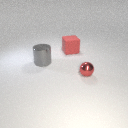
small red metal sphere in front of large gray metal cylinder